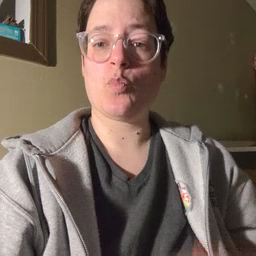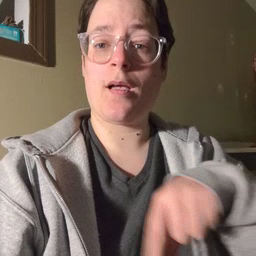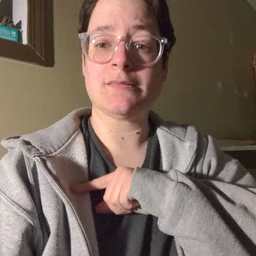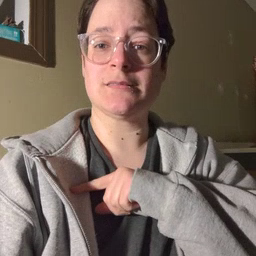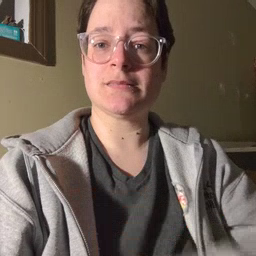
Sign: weus